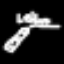
Label: pencil